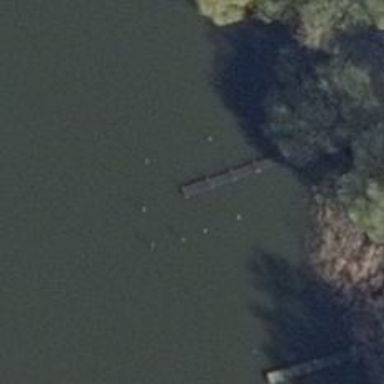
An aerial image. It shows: Man-made pier.